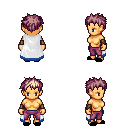
a pixel art fantasy rpg character, female body template, human, tanned skin, white trimmed cape, magenta pants, white blonde bedhead hairstyle, cloth bracers, black slippers, four views (front, back, left, right), 2x2 character sprite sheet, small pixel art, hard edges, no anti-aliasing